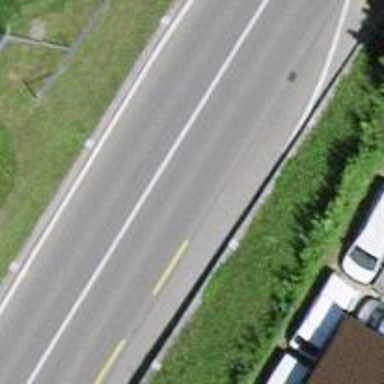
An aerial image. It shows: Tertiary road with asphalt surface.